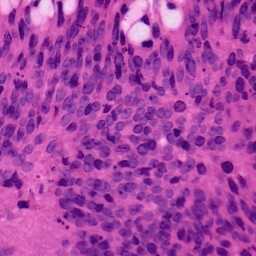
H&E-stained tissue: Colon